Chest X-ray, AP view. Patient: 60 years old, sex M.
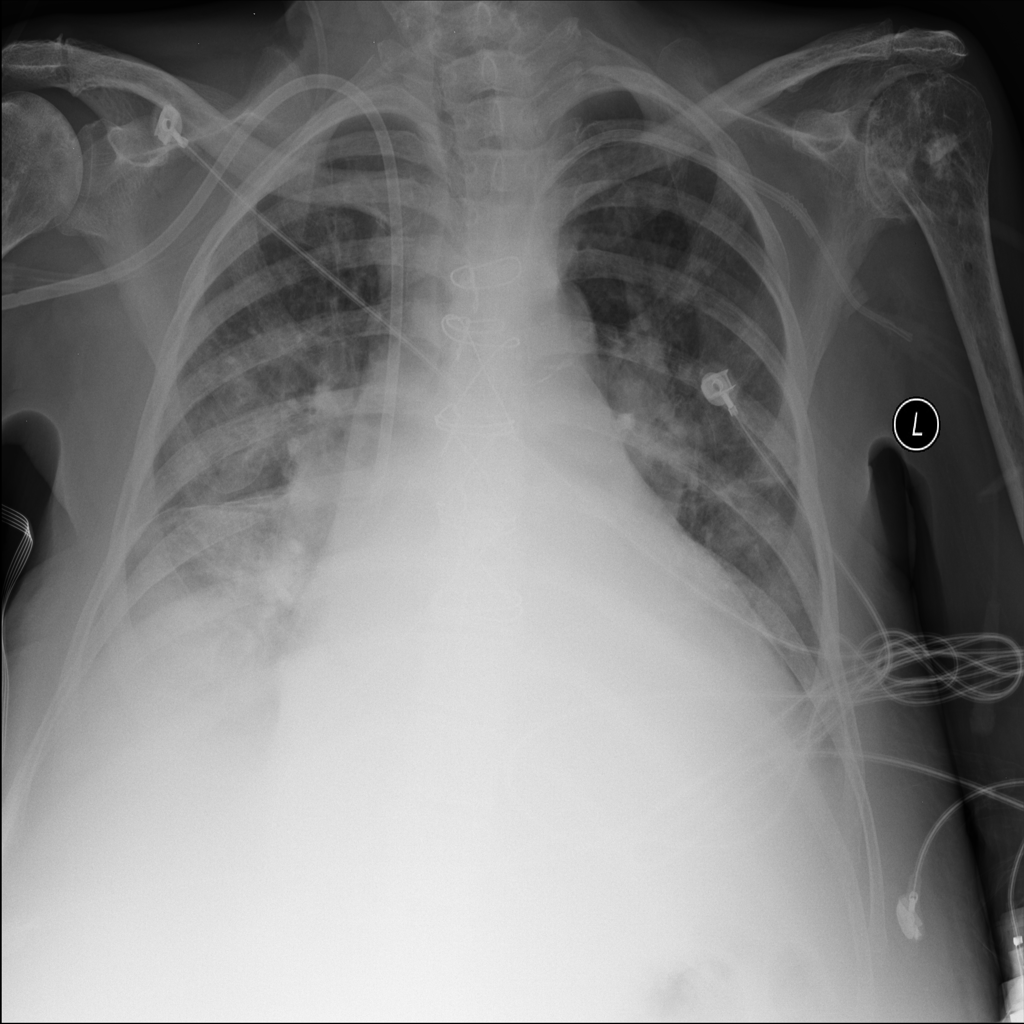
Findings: Consolidation